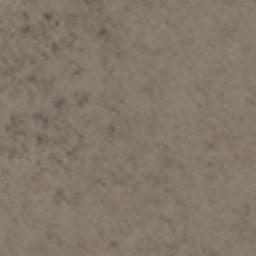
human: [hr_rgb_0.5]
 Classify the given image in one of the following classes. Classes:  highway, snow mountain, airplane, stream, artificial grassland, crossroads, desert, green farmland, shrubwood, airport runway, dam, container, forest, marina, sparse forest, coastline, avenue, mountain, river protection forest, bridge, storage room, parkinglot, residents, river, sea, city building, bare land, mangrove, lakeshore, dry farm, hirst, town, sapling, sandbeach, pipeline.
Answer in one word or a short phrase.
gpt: bare land